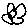
Label: flower